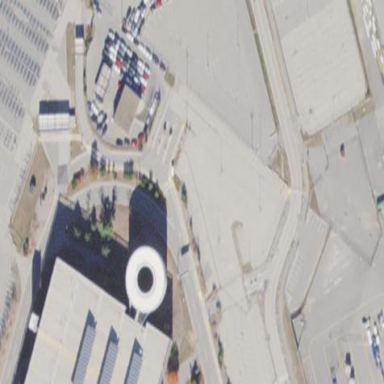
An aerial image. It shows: Paved parking area.